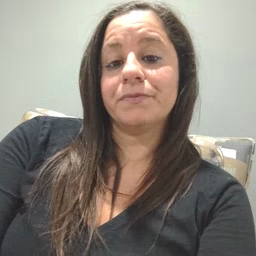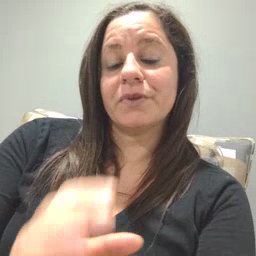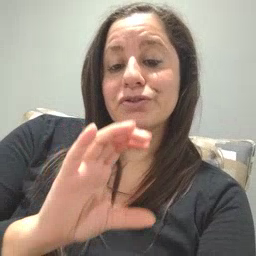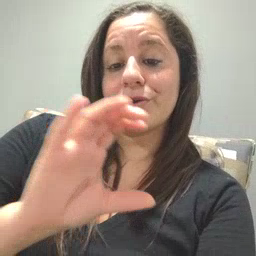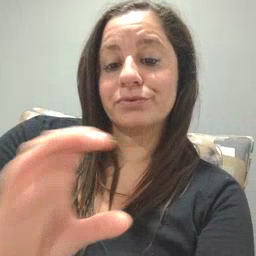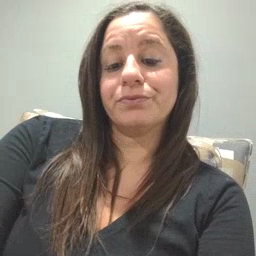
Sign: chocolate